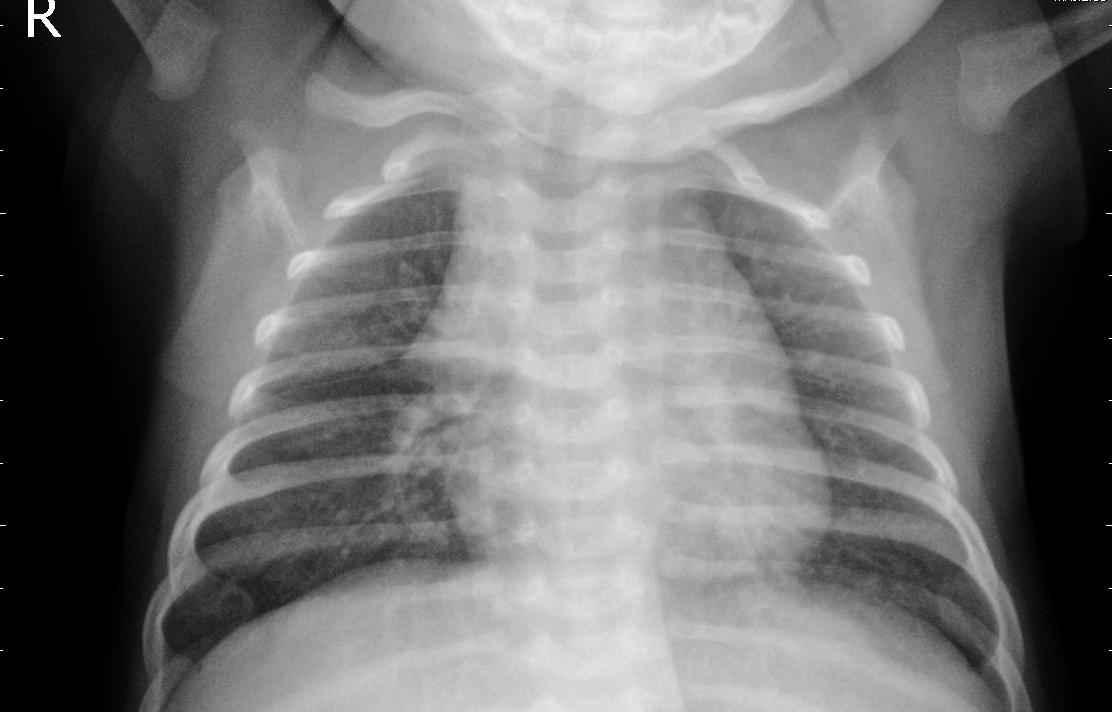
Diagnosis: PNEUMONIA